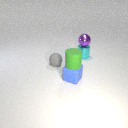
small purple metal sphere to the right of small green rubber cylinder